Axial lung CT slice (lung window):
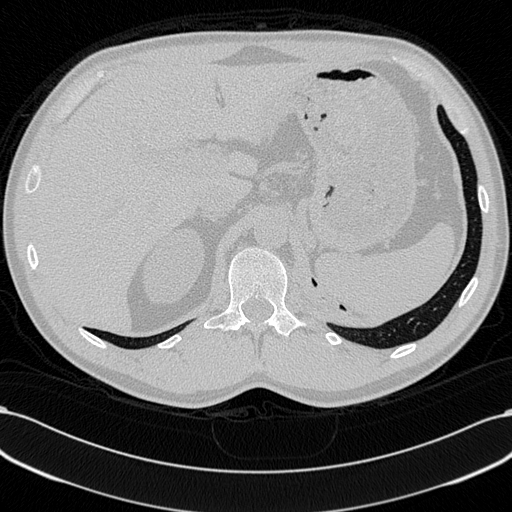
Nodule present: no